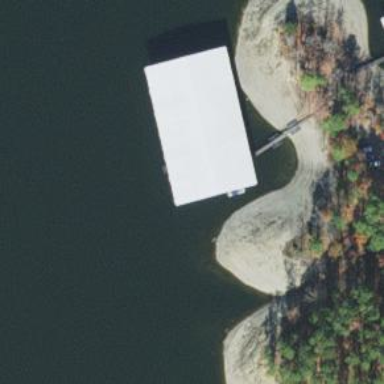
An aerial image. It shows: Building used for boat storage.